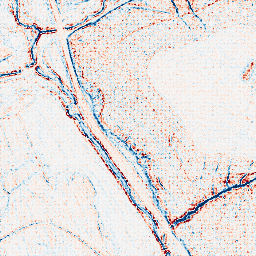
Category: edge_preserving
Decomposition family: bilateral
Decomposition parameters: d: 5
sigma_color: 75
sigma_space: 150
Upsampling method: sinc_hamming
Upsampling parameters: scale: 8
kernel_size: 8
Upsampling scale: 8